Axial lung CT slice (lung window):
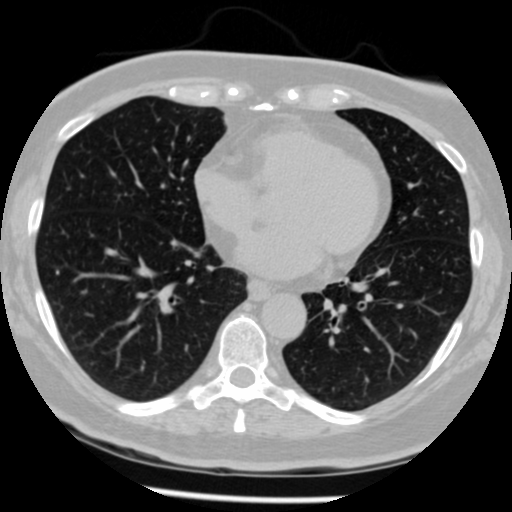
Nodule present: yes
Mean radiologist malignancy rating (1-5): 1